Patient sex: F
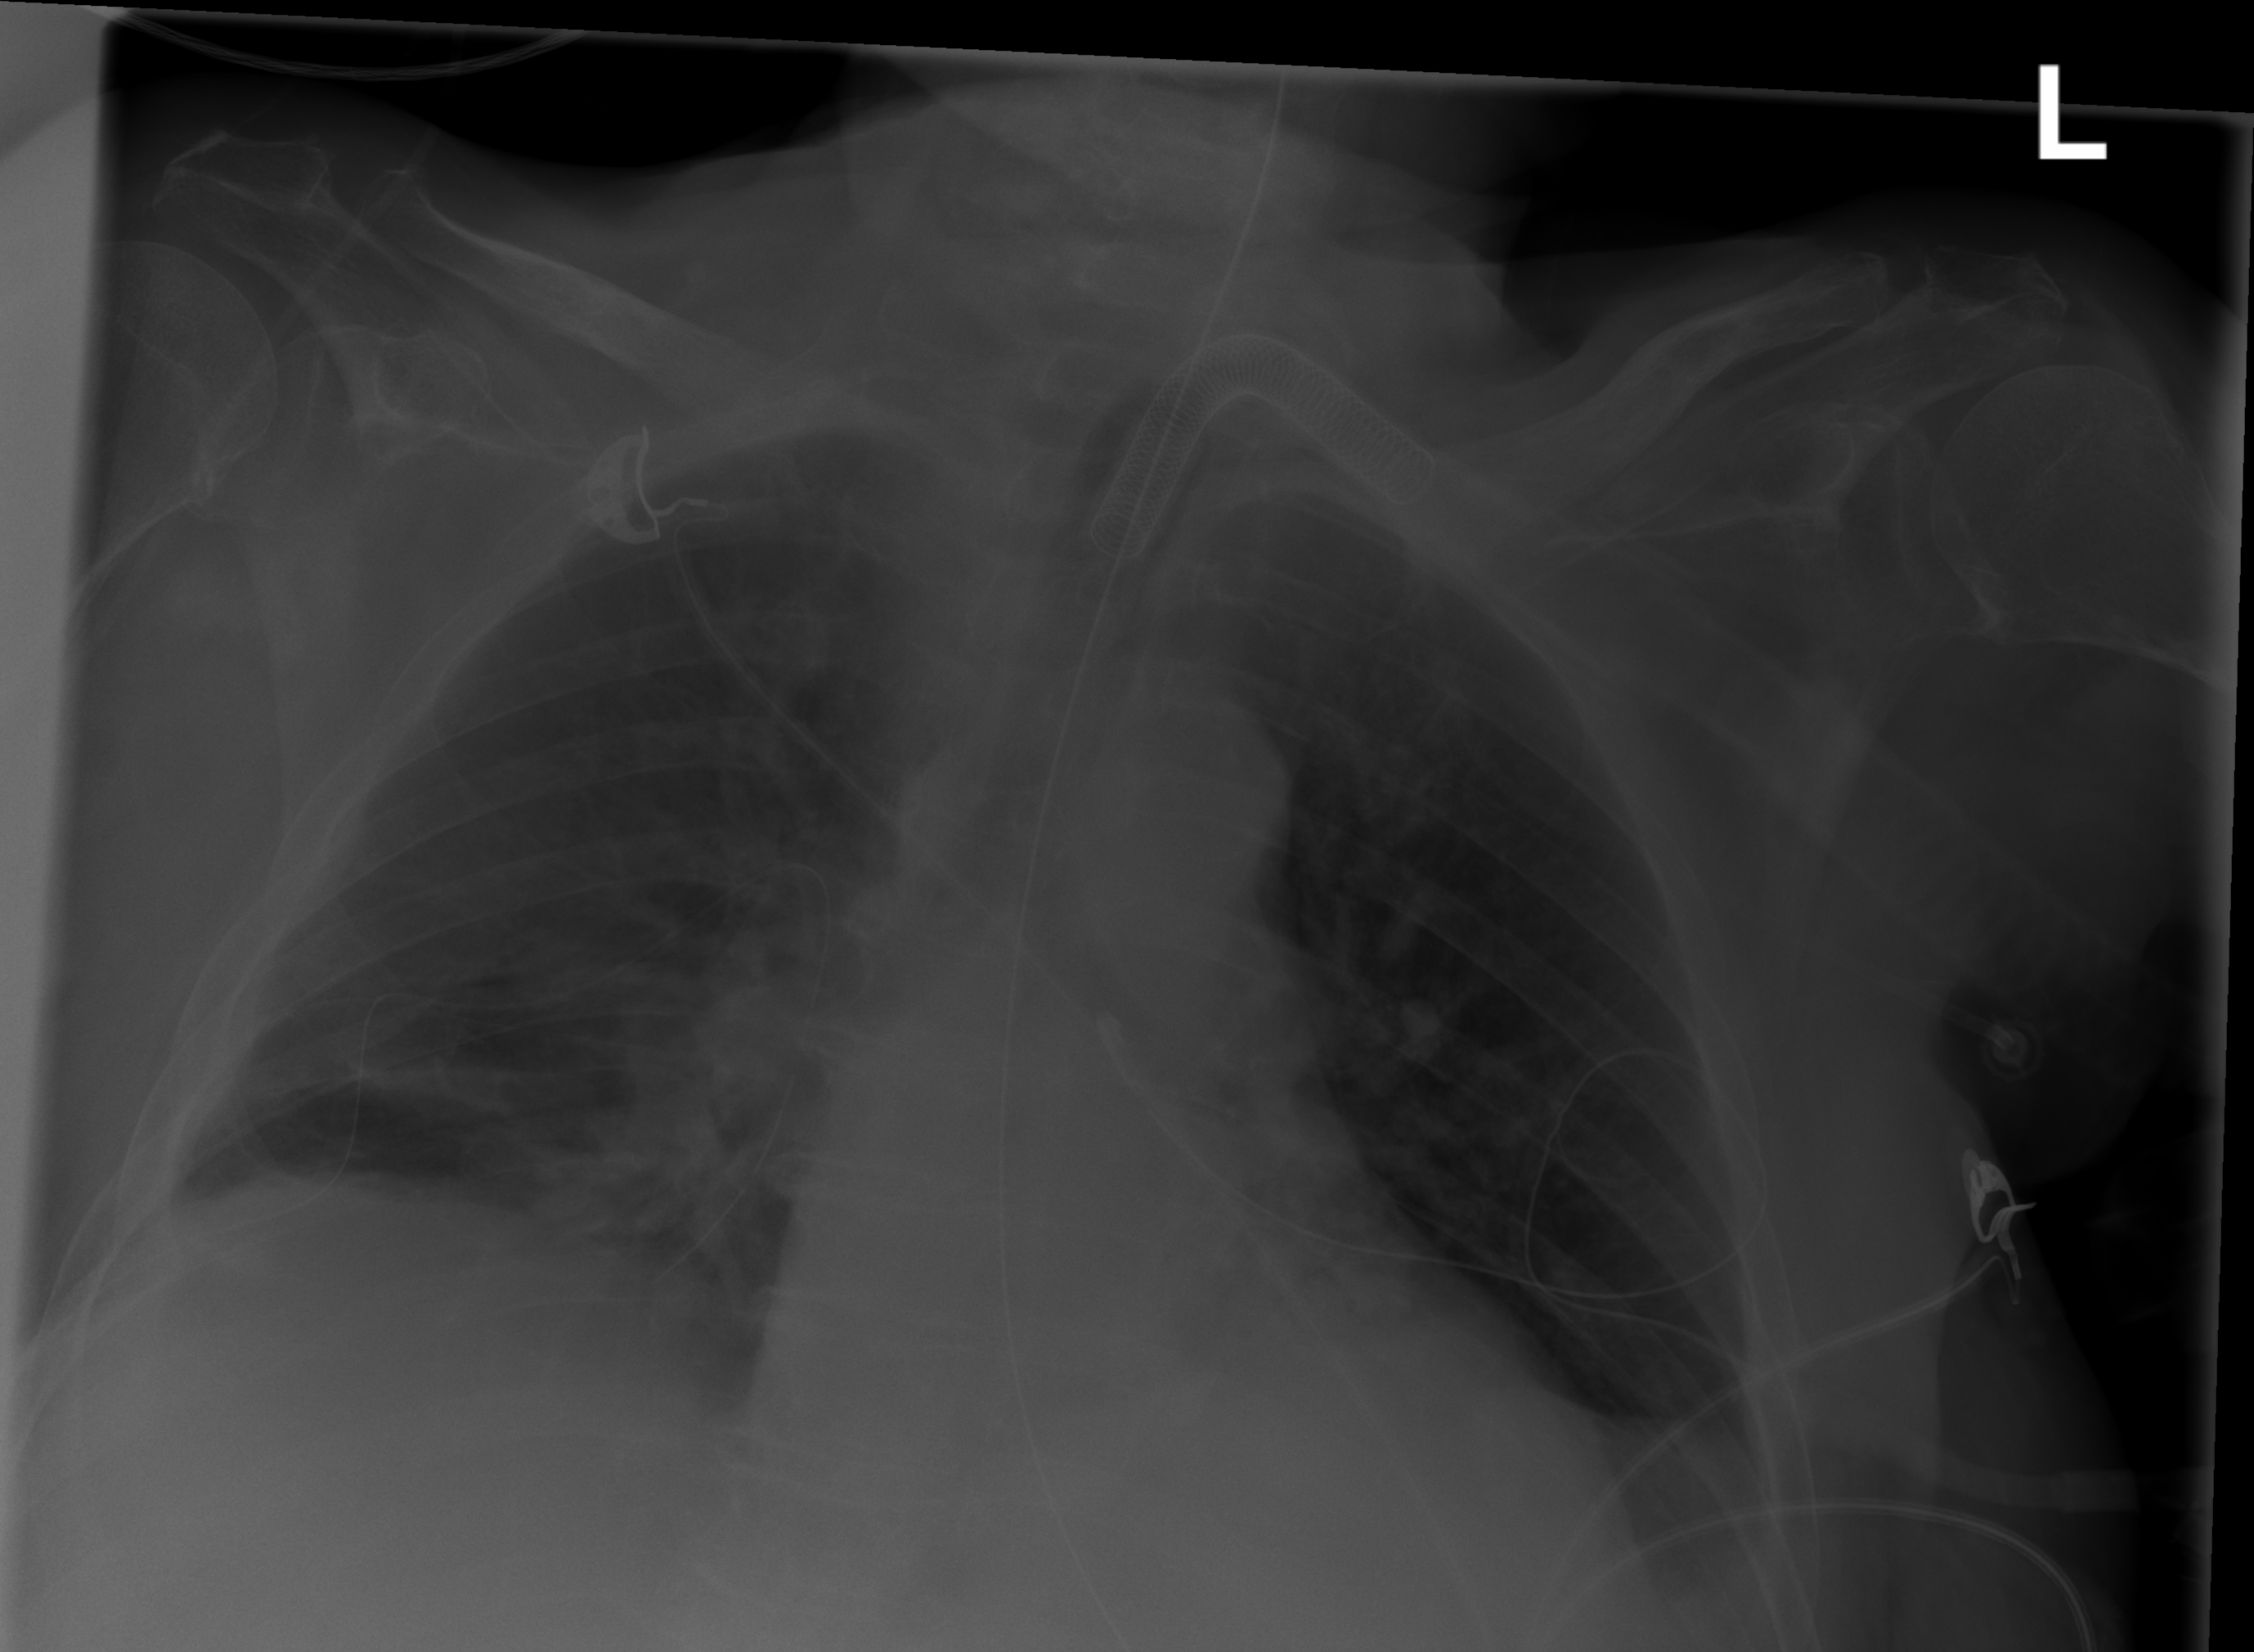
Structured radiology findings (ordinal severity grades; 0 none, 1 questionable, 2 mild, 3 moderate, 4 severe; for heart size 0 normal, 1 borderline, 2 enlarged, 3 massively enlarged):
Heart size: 1
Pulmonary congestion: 2
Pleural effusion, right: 0
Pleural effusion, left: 0
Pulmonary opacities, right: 0
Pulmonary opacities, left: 0
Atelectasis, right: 2
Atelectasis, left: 2